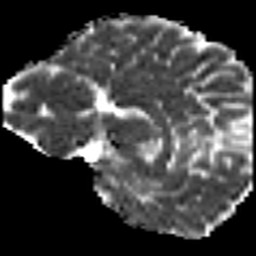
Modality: MD
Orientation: sagittal
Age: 37
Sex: male
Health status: healthy
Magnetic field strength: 3 T
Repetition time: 8.4 s
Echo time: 0.0926 s